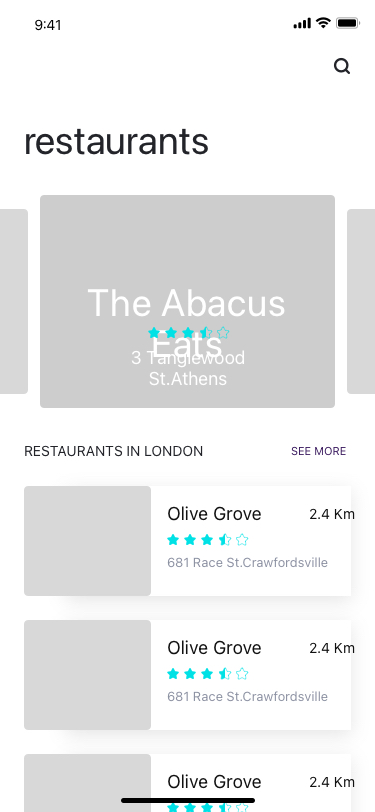
Text in this UI design:
9:41
restaurants
Olive Grove
2.4 Km
681 Race St.Crawfordsville
Olive Grove
2.4 Km
Olive Grove
2.4 Km
681 Race St.Crawfordsville
The Abacus Eats
3 Tanglewood St.Athens
SEE MORE
RESTAURANTS IN LONDON